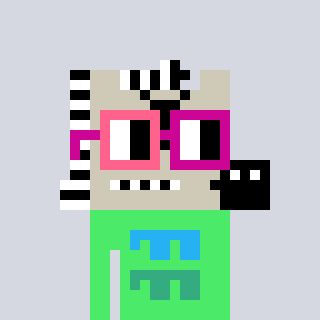
a pixel art character with square pink and red glasses, a zebra-shaped head and a teal-colored body on a cool background